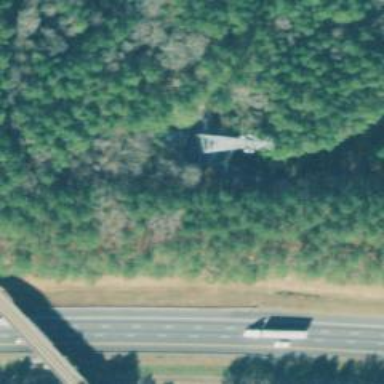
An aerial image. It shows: Communication mast tower.